Question:
The way data is being saved in Firebase is that the User ID is under each Push ID, whereas it should have been the other way around; that is Push ID under User ID.
What do I have to change in my code?
'''
private void saveServiceDetails(){
adService1 adService1 = new adService1(Name, Description, Category, downloadUrl, lat, lng);
final ProgressDialog progressDialog = new ProgressDialog(this);
progressDialog.setMessage("Saving information..., please wait");
progressDialog.show();
FirebaseUser user = firebaseAuth.getCurrentUser();
databaseReference.child(user.getUid()).setValue(adService1)
.addOnCompleteListener(this, new OnCompleteListener<Void>() {
@Override
public void onComplete(@NonNull Task<Void> task) {
if (task.isSuccessful()){
progressDialog.dismiss();
Toast.makeText(getApplicationContext(), "Information saved...", Toast.LENGTH_LONG).show();
}
}
});
}
'''
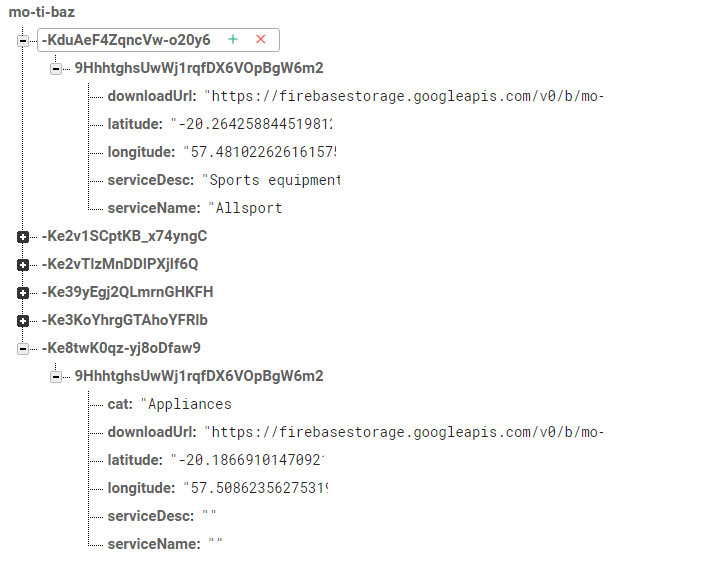
Answer: Try this code :
'''
....
FirebaseUser user = firebaseAuth.getCurrentUser();
String key = databaseReference.child(user.getUid()).push().getKey();
databaseReference.child(user.getUid()).child(key).setValue(adService1)
.addOnCompleteListener(this, new OnCompleteListener<Void>() {
@Override
public void onComplete(@NonNull Task<Void> task) {
if (task.isSuccessful()){
progressDialog.dismiss();
Toast.makeText(getApplicationContext(), "Information saved...", Toast.LENGTH_LONG).show();
}
}
});
'''